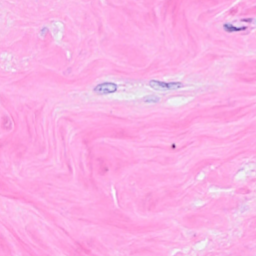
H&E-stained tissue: Breast